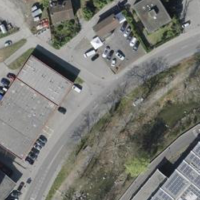
EUNIS habitat code: 54
Species observed at this site:
Arctium lappa
Euonymus europaeus
Acer pseudoplatanus